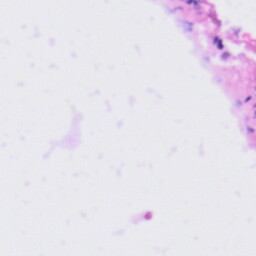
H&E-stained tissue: Tonsil